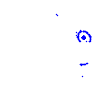
Particle: pion